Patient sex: F
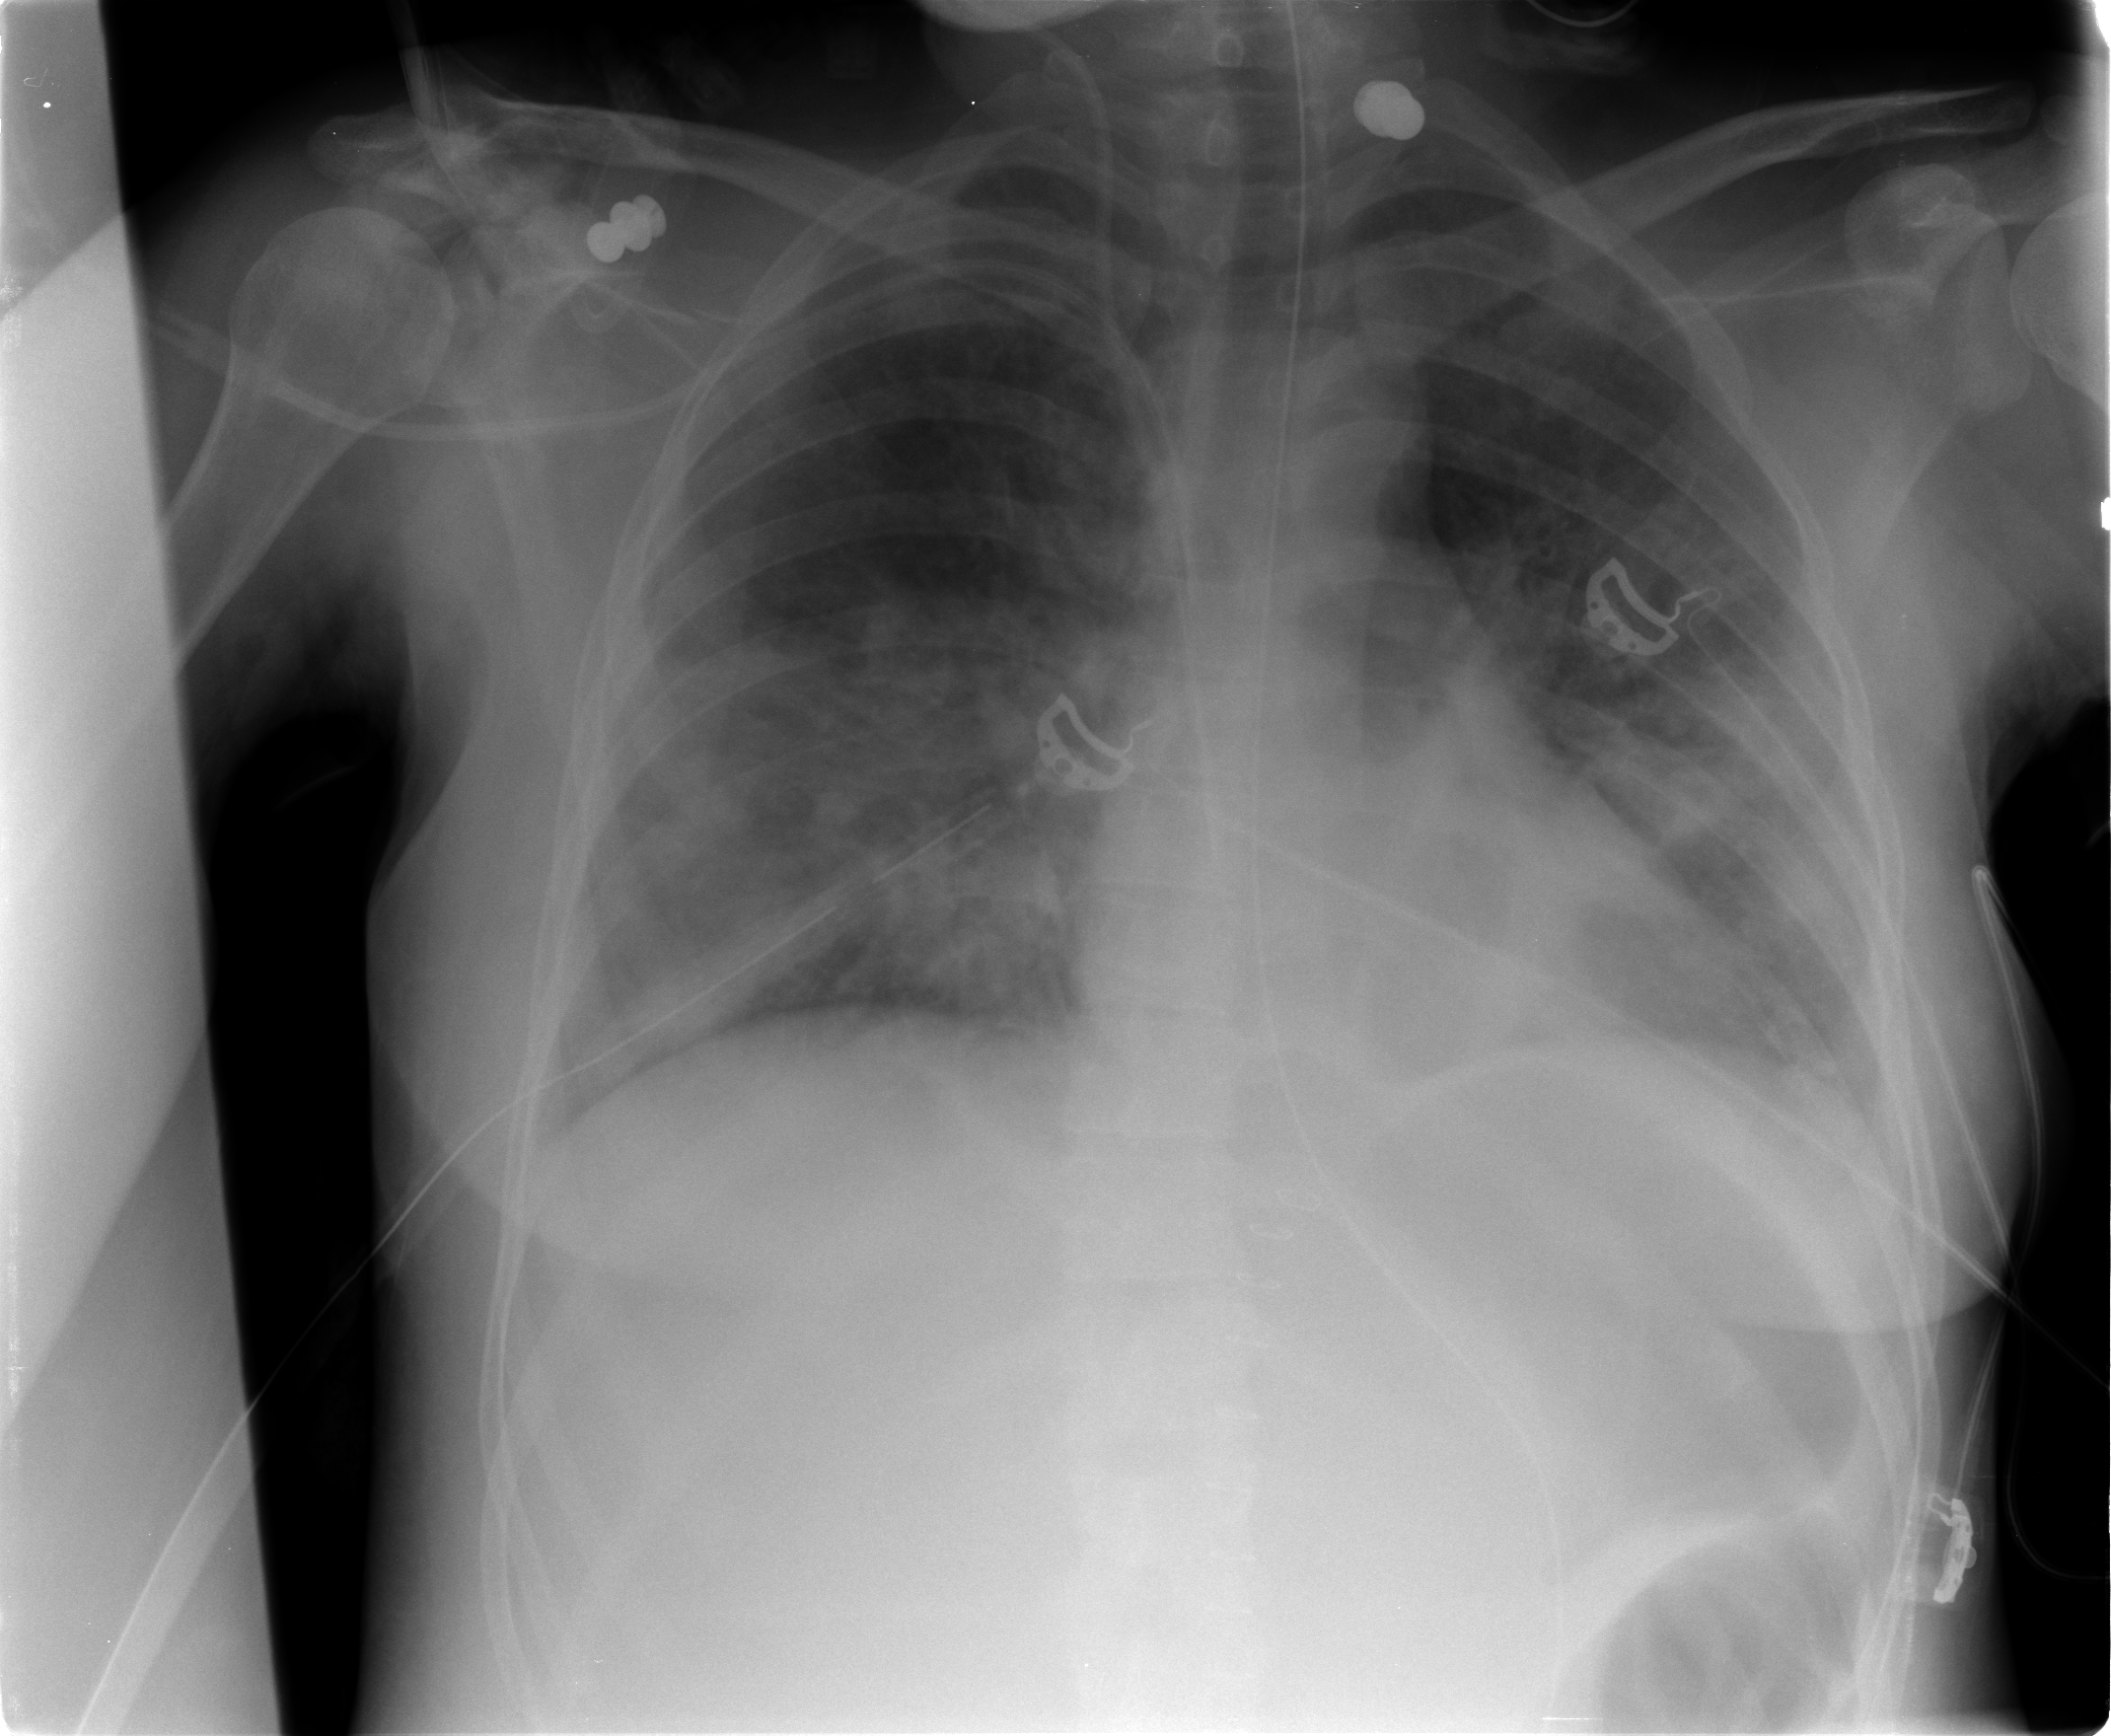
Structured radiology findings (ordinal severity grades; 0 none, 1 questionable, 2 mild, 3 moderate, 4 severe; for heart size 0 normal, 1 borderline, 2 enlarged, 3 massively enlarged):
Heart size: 0
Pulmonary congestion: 1
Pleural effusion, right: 0
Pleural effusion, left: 0
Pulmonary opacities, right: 4
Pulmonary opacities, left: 3
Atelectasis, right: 2
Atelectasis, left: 2